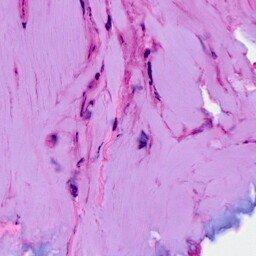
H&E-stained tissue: Breast